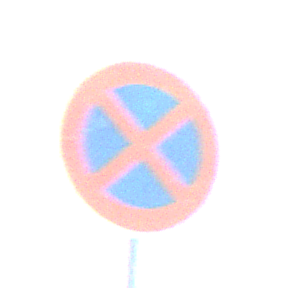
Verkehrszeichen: AbsolutesHalteverbot
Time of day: SunriseSunset
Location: Outdoor (Nature)
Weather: PartlyCloudy
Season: NotSpecified
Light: Natural